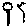
Label: flower